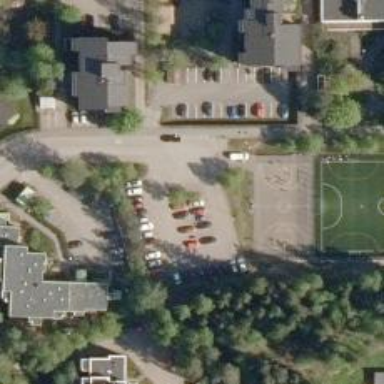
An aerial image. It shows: Asphalt cycleway.